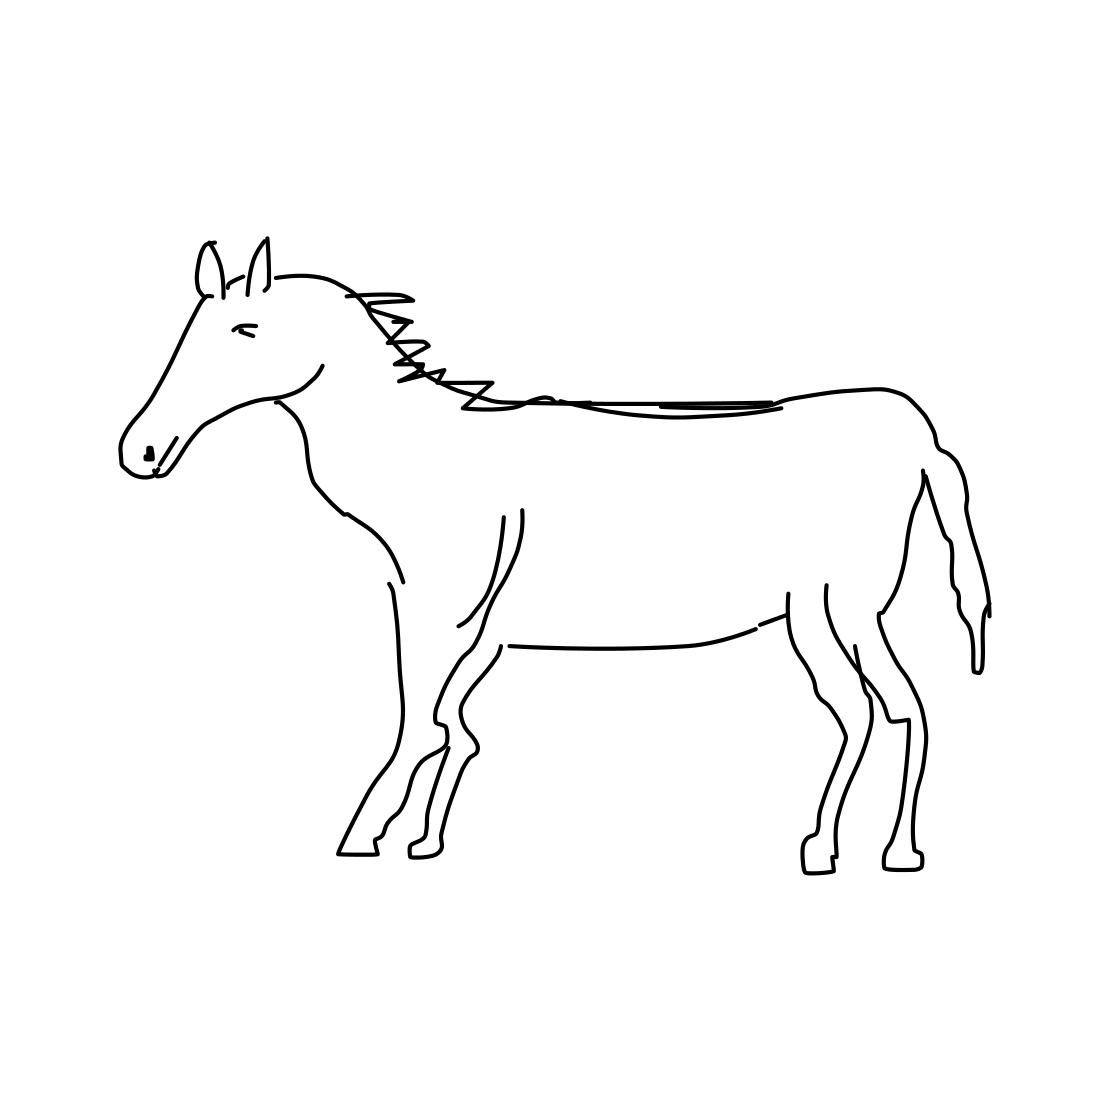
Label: horse